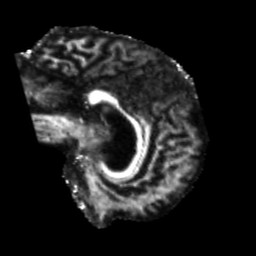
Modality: FA
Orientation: sagittal
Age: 60
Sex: male
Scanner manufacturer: siemens
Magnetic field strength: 3 T
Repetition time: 5.25 s
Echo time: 0.08 s